Question: When i execute a dart command-line application, i have got the following output.
What is this Observatory listening on 127.0.0.1:46670 mean? For what do dart listen on this port?

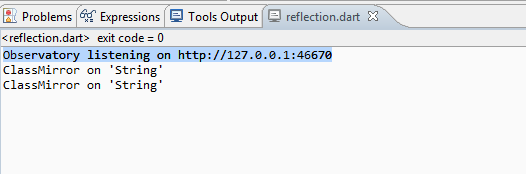
Answer: Do you know what Observatory is?
see <URL> for more information.
In Dartium (for browser apps) open the developer tools and switch to the 'Observatory' tab. Here you can analyze a lot of runtime information of your app. I don't know how to connect this to a server app or if this is yet supported but if it is not possible yet this is obviosly planned.